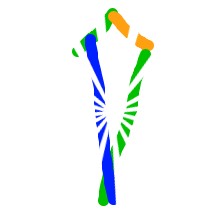
Shape: kite